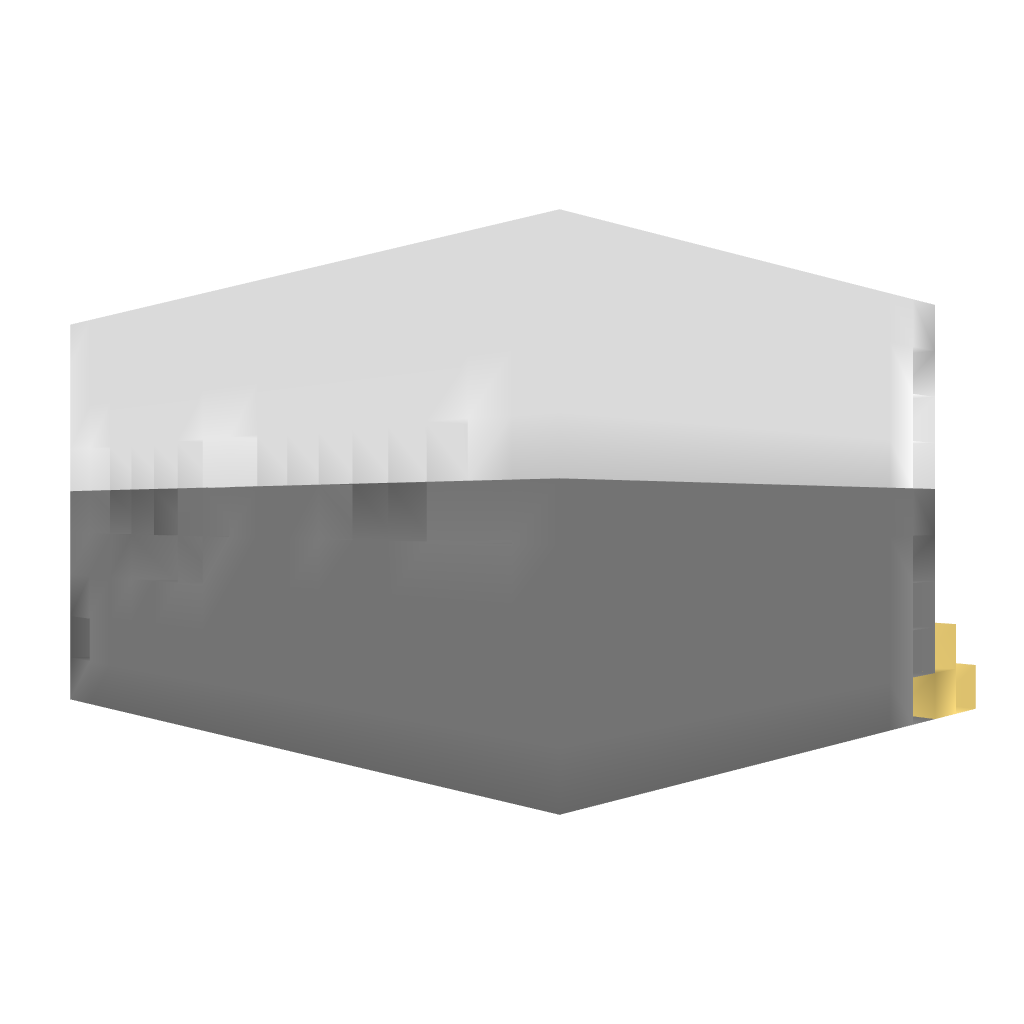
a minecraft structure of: Small PvP Arena bad low quality